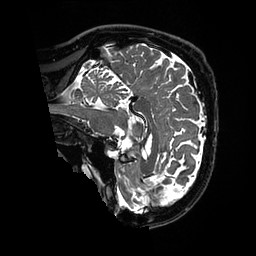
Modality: T2w
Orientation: sagittal
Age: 40
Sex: male
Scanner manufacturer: ge
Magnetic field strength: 3 T
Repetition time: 3.202 s
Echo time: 0.06676 s